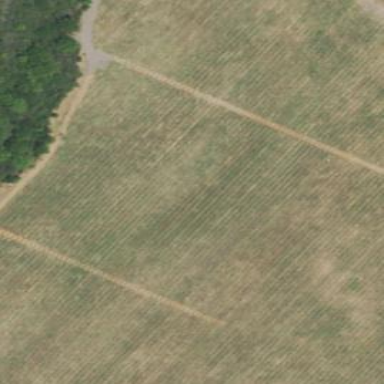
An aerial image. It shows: Vineyard with wine grapes as the crop.